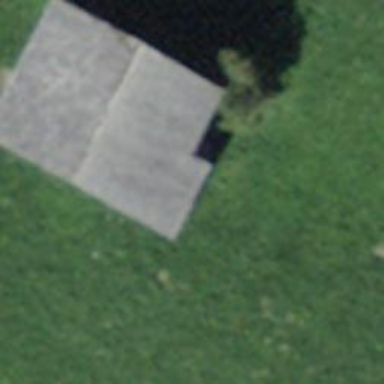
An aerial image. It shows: Barn.